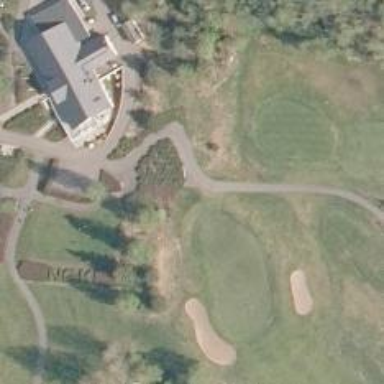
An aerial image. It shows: Pathway for golfing.